Question: I have a list of contents. Each content has a list of users who watched this content. I want to create a chart like in image below using Python.
I know that the radius of circle is proportional to the number of users who are watched content. The distance between circles is proportional to the number joint users.
So I'm interested in any variant of solving this problem (algorithm or existing package). Also, maybe somebody knows, how such charts are called (the cloud of links?).

Do you have any ideas how to make it?
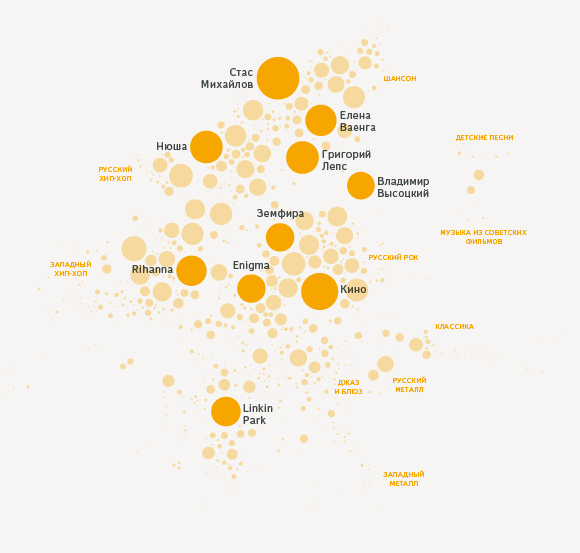
Answer: Thanks for all responses. I think that it will be useful if I describe here the how I solve my problem.
Here is a bit of code. First, I clustered data using hierarchical/kmeans clusterization. Then I prepare a simple dictionary and convert it to d3-style json. Json is used with html from examples on <URL>.
'''
#coding: utf-8
import argparse
import json
import logging
import sys
import numpy
import pylab
from sklearn.cluster import KMeans
from common import init_db_connection
from numpy import array
from scipy.cluster import hierarchy
logger = logging.getLogger("build2")
CLUSTERING_TYPE_KMEANS = "KMEANS"
CLUSTERING_TYPE_HIERARCHY = "HIERARCHY"
def get_coord_names(cursor, limit):
sql = """
SELECT DISTINCT unnest(user_ids) ivi_id
FROM (
SELECT user_ids
FROM content_watched_by_users cw
JOIN content c ON c.id = cw.content_id
ORDER BY array_length(ivi_ids, 1) DESC
LIMIT %s
) as t
ORDER BY ivi_id;
"""
logger.info(cursor.mogrify(sql, (limit,)))
cursor.execute(sql, (limit,))
coord_names = [x[0] for x in cursor]
return coord_names
def get_matrix_of_observations_and_objects(cursor, coords_name, limit):
sql = """
SELECT c.title, user_ids
FROM content_watched_by_users cw
JOIN content c ON c.id = cw.content_id
ORDER BY array_length(user_ids, 1) DESC LIMIT %s"""
logger.info(cursor.mogrify(sql, (limit,)))
cursor.execute(sql, (limit,))
logger.info(u"Nachinaem poluchat' matritsu nabliudenii i massiv ob'ektov")
matrix = []
objects = []
for content_id, user_ids in cursor:
logger.info(u"Obrabatyvaetsia %s", content_id)
objects.append((content_id, len(user_ids)))
row = [0] * len(coords_name)
for user_id in user_ids:
try:
row[coords_name.index(user_id)] = 1
except ValueError:
logger.error(u"Chto-to ne tak s user_ids %s", user_ids)
matrix.append(row)
logger.info(u"Matritsa nabliudenii i massiv ob'ektov polucheny")
return array(matrix), objects
def fcluster_to_d3_dict(fcluster, objects, name_cluster=False):
d = {"name": "", "children": []}
for i in range(max(fcluster)):
d["children"].append({"name": "", "children": []})
for index, parent_id in enumerate(fcluster):
parent = d["children"][parent_id - 1]
parent["children"].append({"name": objects[index][0], "size": objects[index][1]})
if name_cluster and not parent["name"]:
parent["name"] = objects[index][0]
return d
def code_to_d3_dict(code, objects, name_cluster=False):
d = {"name": "", "children": []}
for i in range(max(code) + 1):
d["children"].append({"name": "", "children": []})
for index, parent_id in enumerate(code):
parent = d["children"][parent_id]
parent["children"].append({"name": objects[index][0], "size": objects[index][1]})
if name_cluster and not parent["name"]:
parent["name"] = objects[index][0]
return d
def save_to_json(result_dict, output_file="d3/flare.json"):
logger.info(u"Peregoniaem v JSON")
f = open(output_file, "w")
json.dump(result_dict, f)
f.close()
logger.info(u"JSON sokhranen po adresu: %s", output_file)
def hierarchy_clustering(matrix, objects, threshold, name_cluster):
Z = hierarchy.linkage(matrix, method='ward')
fcluster = hierarchy.fcluster(Z, threshold, 'distance')
hierarchy.dendrogram(Z)
pylab.savefig("temp.png")
logger.info(fcluster)
result_dict = fcluster_to_d3_dict(fcluster, objects, name_cluster)
return result_dict
def kmeans_clustering(matrix, objects, k, name_cluster=False):
S = 1 - (matrix / numpy.max(matrix))
db = KMeans(n_clusters=k).fit(S)
logger.info(db.labels_)
result_dict = code_to_d3_dict(db.labels_, objects, name_cluster)
return result_dict
if __name__ == "__main__":
parser = argparse.ArgumentParser(description=u'Skript dlia polucheniia krasivogo grafa')
# BD
parser.add_argument('--db_host', default="localhost", type=str, dest="db_host",
help=u'Khost BD, po umolchaniiu: localhost')
parser.add_argument('--db_port', default="5432", type=str, dest="db_port",
help=u'Port BD, po umolchaniiu: 5432')
parser.add_argument('--db_name', default="da_test", type=str, dest="db_name",
help=u'Imia BD, po umolchaniiu: da')
parser.add_argument('--db_user', default="da", type=str, dest="db_user",
help=u'Pol'zovatel' BD, po umolchaniiu: da')
# obshchee
parser.add_argument("--log-level", default='INFO', type=str, dest="log_level",
choices=['DEBUG', 'INFO', 'WARNINGS', 'ERROR'], help=u"Uroven' logirovaniia")
parser.add_argument('-l', '--limit', required=True, type=int, dest="limit",
help=u'Kolichestvo kontenta v vyborke. '
u'Kontent osortirovan po kolichestvu prosmotrevshikh ego pol'zovatelei')
parser.add_argument('-o', '--output', required=True, type=str, dest="output_file_path",
help=u'Kuda sokhraniat' JSON-rezul'tat')
parser.add_argument('-n', '--name_cluster', action="store_true", dest="name_cluster",
help=u'Imenovat' klastery po pervomu elementu v klastere')
parser.add_argument("-c", "--clustering", default=CLUSTERING_TYPE_KMEANS, type=str, dest="clustering_type",
choices=[CLUSTERING_TYPE_KMEANS, CLUSTERING_TYPE_HIERARCHY], help=u"Tip klasterizatsii")
# kmeans
parser.add_argument('-k', '--max_k', type=int, dest="max_k",
help=u'Maksimal'noe chislo klasterov. Tol'ko dlia kmeans')
# ierarkhicheskaia
parser.add_argument('-t', '--threshold', type=float, dest="threshold",
help=u'Granitsa razdeleniia na ploskie klastery. Tol'ko dlia ierarkhicheskoi klasterizatsii')
args = parser.parse_args()
logging.basicConfig(stream=sys.stdout, level=getattr(logging, args.log_level), format="%(asctime)s :: %(message)s")
connection = init_db_connection(args.db_host, args.db_port, args.db_user, args.db_name)
cursor = connection.cursor()
coords_name = get_coord_names(cursor, args.limit)
matrix, objects = get_matrix_of_observations_and_objects(cursor, coords_name, args.limit)
connection.close()
if args.clustering_type == CLUSTERING_TYPE_KMEANS:
result_dict = kmeans_clustering(matrix, objects, args.max_k, args.name_cluster)
elif args.clustering_type == CLUSTERING_TYPE_HIERARCHY:
result_dict = hierarchy_clustering(matrix, objects, args.threshold, args.name_cluster)
else:
raise Exception(u"Neizvestnyi tip klasterizatsii")
save_to_json(result_dict, args.output_file_path)
'''
Result looks like: